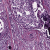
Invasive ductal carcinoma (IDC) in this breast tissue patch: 0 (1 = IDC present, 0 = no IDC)